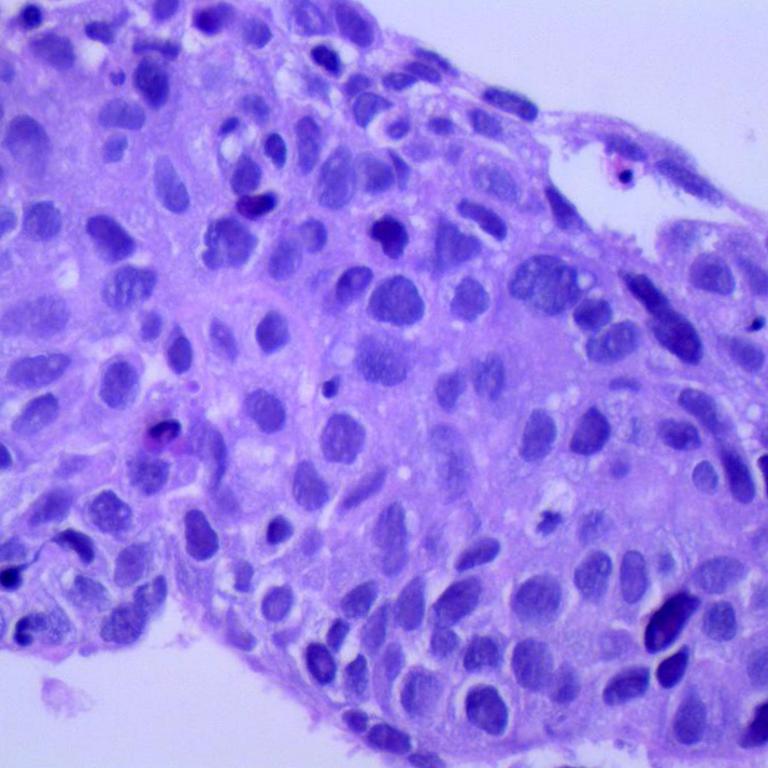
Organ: lung
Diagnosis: squamous carcinomas